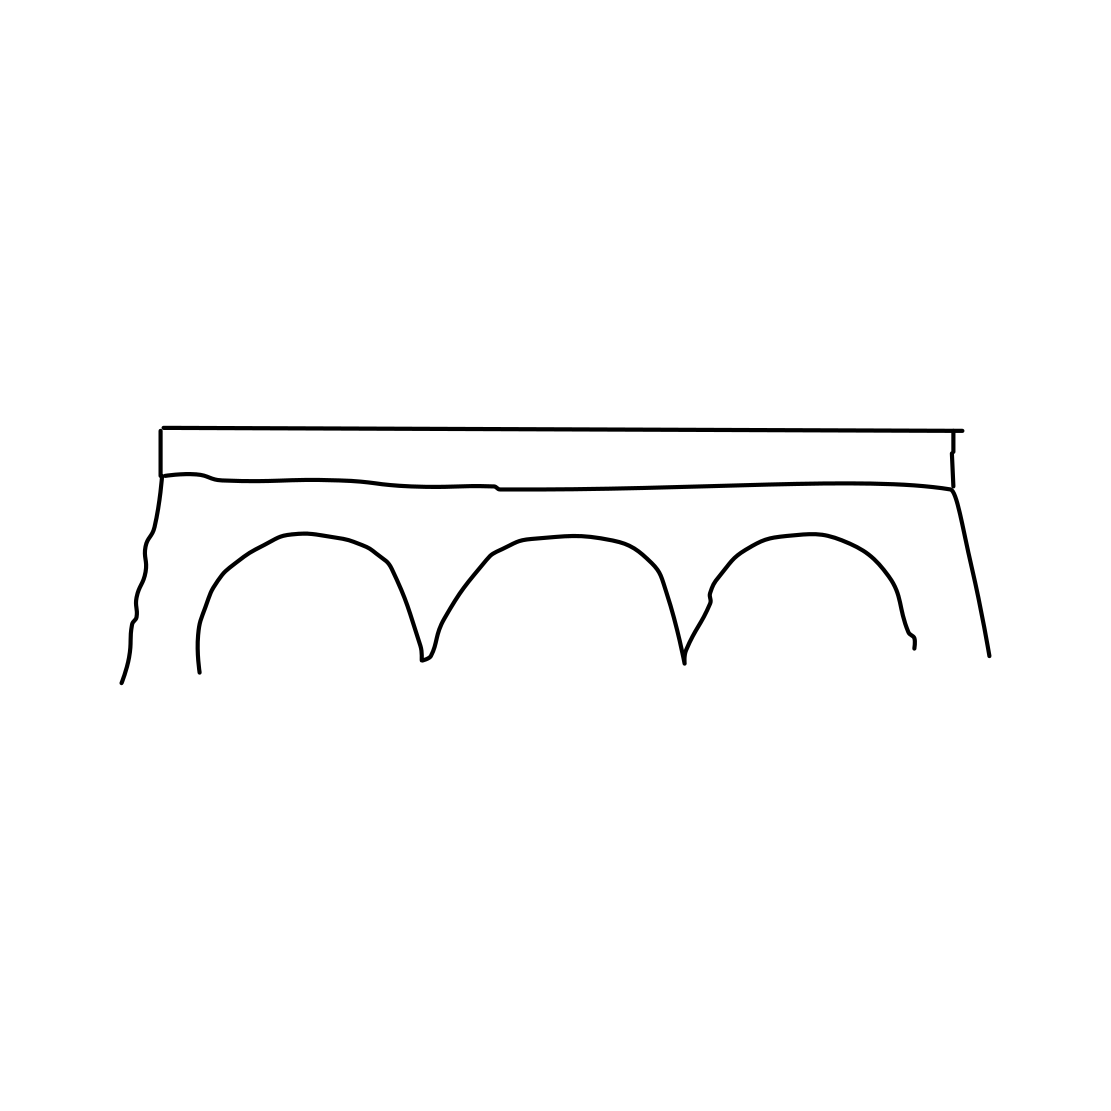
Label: bridge